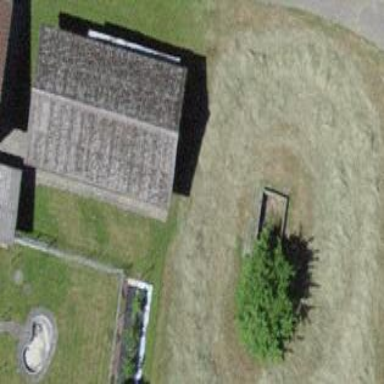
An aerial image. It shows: Shed building.